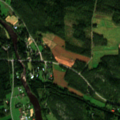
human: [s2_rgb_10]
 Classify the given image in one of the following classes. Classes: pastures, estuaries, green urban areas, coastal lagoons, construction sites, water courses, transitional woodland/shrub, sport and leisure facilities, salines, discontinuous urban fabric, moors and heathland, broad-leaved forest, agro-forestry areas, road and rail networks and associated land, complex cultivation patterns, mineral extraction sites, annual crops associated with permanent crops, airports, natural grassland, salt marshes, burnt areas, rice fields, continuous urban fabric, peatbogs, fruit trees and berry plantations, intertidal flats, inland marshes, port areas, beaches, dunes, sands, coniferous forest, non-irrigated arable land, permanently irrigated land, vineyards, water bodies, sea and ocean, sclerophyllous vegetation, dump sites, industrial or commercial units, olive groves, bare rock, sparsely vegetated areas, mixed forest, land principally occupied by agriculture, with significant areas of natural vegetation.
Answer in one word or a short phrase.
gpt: discontinuous urban fabric, land principally occupied by agriculture, with significant areas of natural vegetation, coniferous forest, transitional woodland/shrub